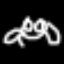
Label: frog